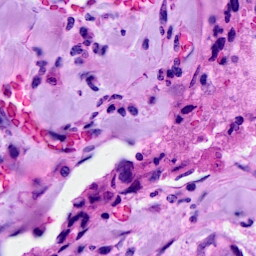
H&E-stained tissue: Breast